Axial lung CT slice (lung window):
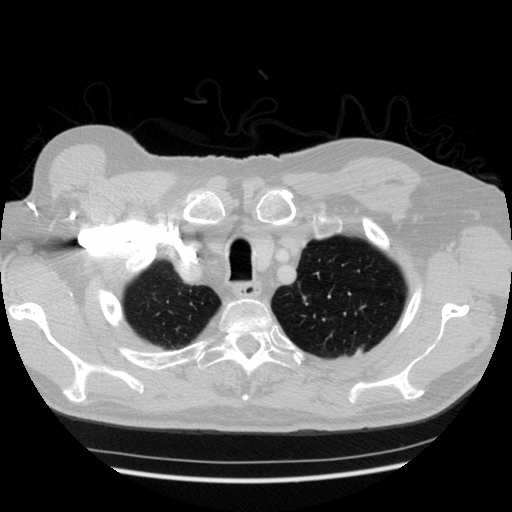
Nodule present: no